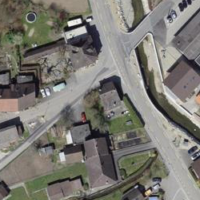
EUNIS habitat code: 54
Species observed at this site:
Lamium galeobdolon
Prunus padus